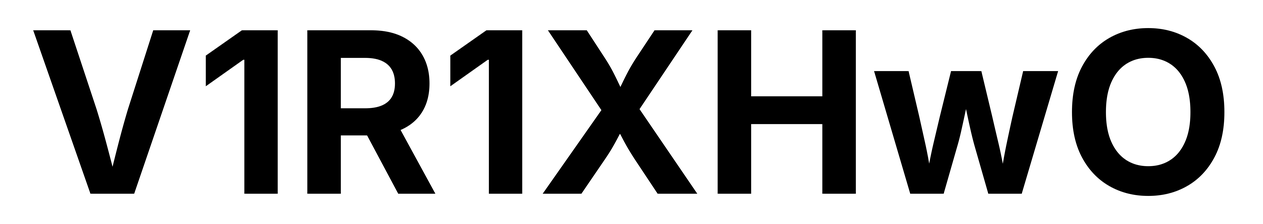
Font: Inter_Bold